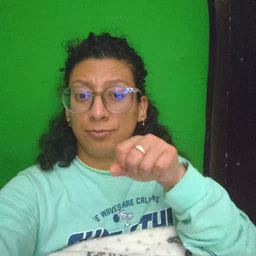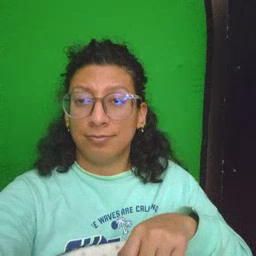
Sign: grandma